Field crop: maize
Growth stage: 1
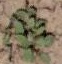
Species: convolvulus